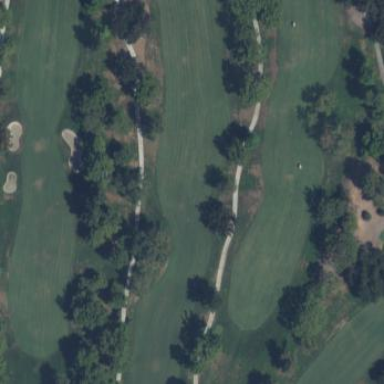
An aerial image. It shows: Grassy area designated as golf fairway.